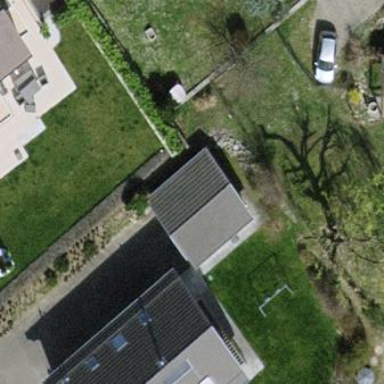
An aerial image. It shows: Garage.